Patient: sex M, age 47
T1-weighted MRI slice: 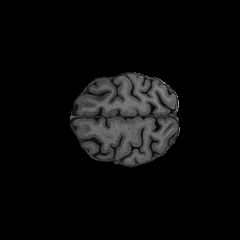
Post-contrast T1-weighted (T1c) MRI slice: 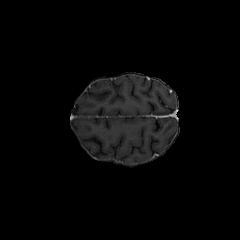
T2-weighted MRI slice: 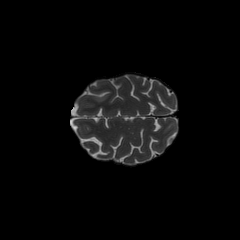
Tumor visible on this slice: yes
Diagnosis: Glioblastoma, IDH-wildtype
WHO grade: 4